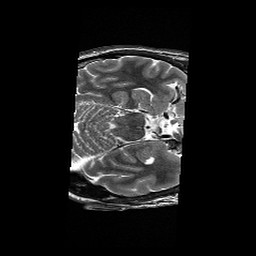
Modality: T2w
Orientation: axial
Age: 40
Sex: male
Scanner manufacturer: siemens
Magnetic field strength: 3 T
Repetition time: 6.1 s
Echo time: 0.104 s